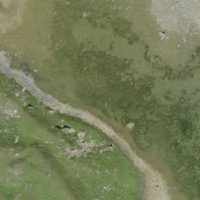
EUNIS habitat code: 26
Species observed at this site:
Tachymarptis melba
Corvus corone
Prunella collaris
Alauda arvensis
Oenanthe oenanthe
Linaria cannabina
Aquila chrysaetos
Anthus spinoletta
Phoenicurus ochruros
Pyrrhocorax pyrrhocorax
Pyrrhocorax graculus
Falco tinnunculus